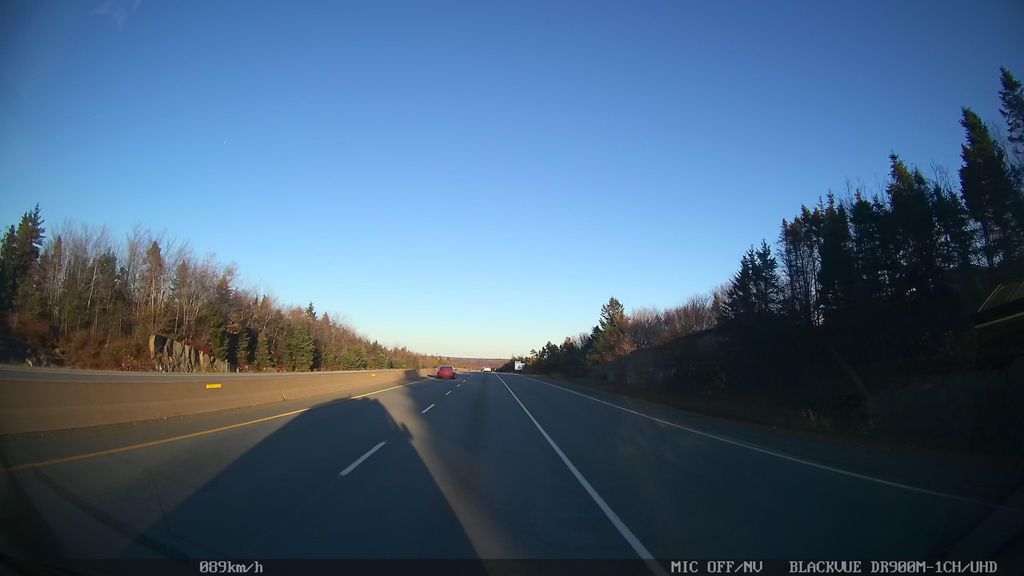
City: halifax